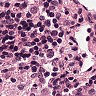
Metastatic tissue present: no